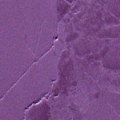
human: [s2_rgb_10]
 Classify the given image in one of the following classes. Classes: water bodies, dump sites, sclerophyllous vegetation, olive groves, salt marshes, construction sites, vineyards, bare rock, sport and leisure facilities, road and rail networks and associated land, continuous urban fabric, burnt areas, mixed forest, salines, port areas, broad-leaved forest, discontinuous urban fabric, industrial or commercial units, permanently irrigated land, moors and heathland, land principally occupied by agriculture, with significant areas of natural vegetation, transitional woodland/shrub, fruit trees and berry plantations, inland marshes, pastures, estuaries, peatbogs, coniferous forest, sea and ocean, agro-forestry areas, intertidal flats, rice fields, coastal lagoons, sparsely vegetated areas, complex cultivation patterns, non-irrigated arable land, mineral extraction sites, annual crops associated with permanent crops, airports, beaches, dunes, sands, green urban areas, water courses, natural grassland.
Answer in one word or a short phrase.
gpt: sea and ocean